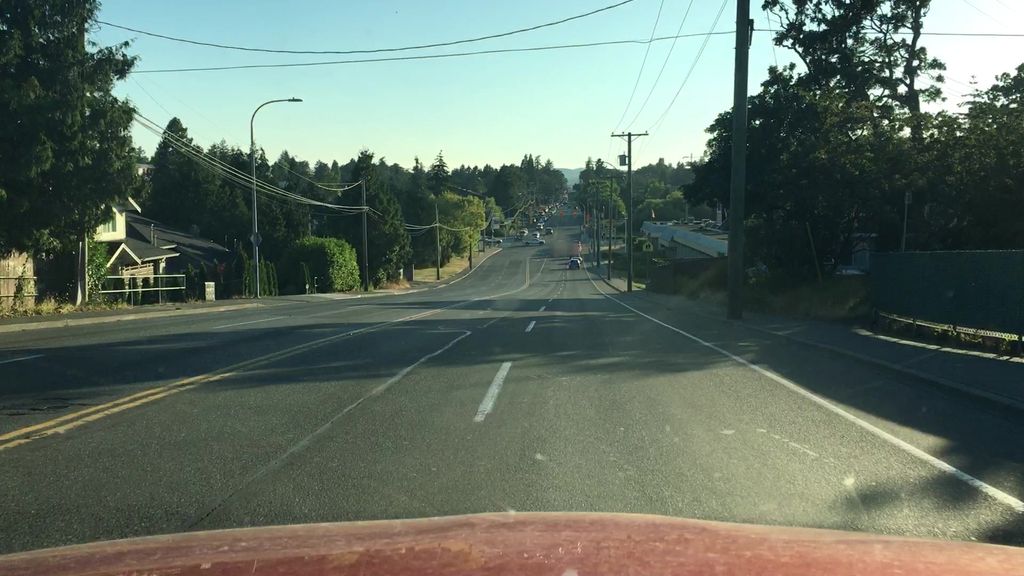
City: victoria